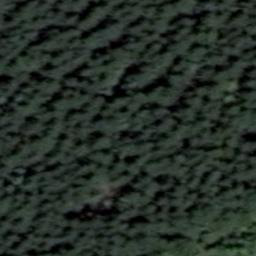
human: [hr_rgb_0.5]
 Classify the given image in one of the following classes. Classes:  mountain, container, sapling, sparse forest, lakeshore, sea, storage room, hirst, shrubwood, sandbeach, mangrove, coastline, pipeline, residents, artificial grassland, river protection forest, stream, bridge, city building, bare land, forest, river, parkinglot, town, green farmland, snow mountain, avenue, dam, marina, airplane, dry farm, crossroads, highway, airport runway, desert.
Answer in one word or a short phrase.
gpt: forest